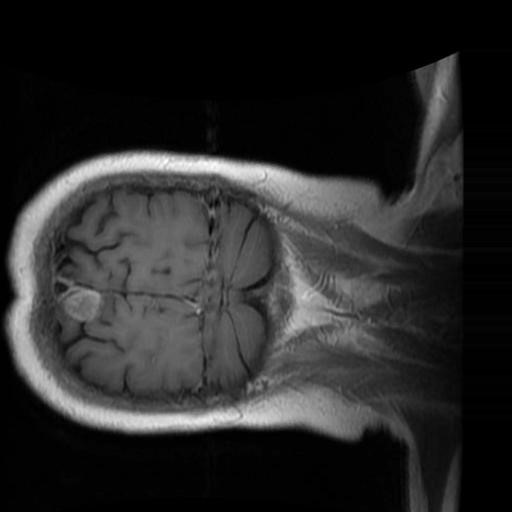
Label: brain_menin